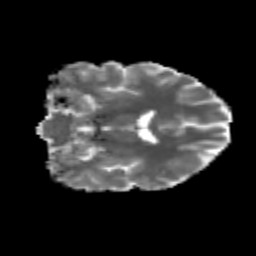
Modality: MD
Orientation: coronal
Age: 24
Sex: female
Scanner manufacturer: siemens
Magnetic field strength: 3 T
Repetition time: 3.5 s
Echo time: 0.125 s